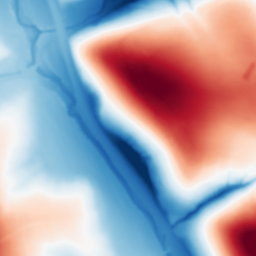
Category: multiscale
Decomposition family: dog_multiscale
Decomposition parameters: sigma_ratio: 2
n_scales: 6
base_sigma: 1
Upsampling method: bilinear
Upsampling parameters: scale: 2
Upsampling scale: 2